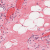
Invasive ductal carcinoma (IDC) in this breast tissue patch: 0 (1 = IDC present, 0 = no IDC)